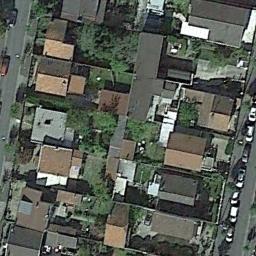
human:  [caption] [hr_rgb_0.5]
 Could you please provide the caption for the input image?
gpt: The dense residential is next to the road and some trees .

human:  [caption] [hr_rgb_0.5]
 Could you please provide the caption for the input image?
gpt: A dense residential area with lots of trees and houses arranged neatly is surrounded by some roads .

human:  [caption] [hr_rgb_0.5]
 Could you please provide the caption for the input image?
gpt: The color of the house is different .

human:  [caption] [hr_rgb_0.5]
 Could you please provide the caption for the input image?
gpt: There are many roads and neatly arranged houses and trees in densely populated areas .

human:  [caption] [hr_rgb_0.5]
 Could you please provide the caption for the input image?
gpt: There are brown and black buildings with lawns around on dense residential area .